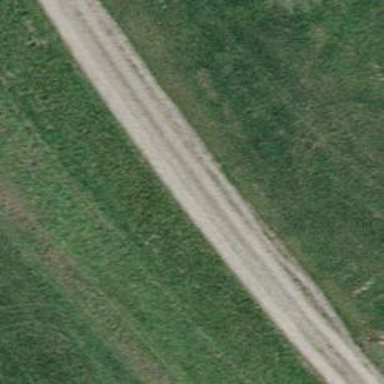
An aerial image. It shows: Track with compacted grade3 surface.